Field crop: tomato
Growth stage: 2
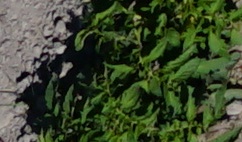
Species: tomato